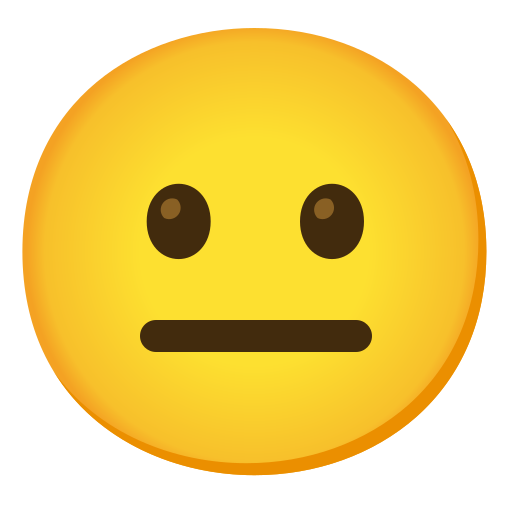
Emoji: 😐